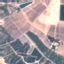
Label: PermanentCrop